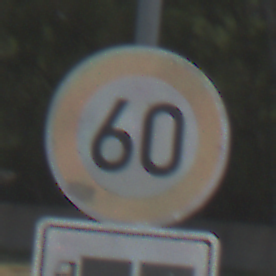
Verkehrszeichen: Geschwindigkeit60
Zusatzzeichen unten: HinweisDurchSinnbild16
Umgebung: Outdoor, Nature
Tageszeit: Midday
Wetter: Clear
Licht: Natural
Jahreszeit: NotSpecified
Kontrast: HighContrast